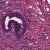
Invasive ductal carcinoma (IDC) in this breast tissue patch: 1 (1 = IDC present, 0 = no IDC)